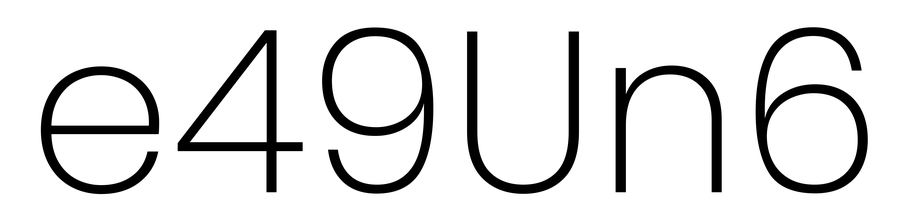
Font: Poppins-ExtraLight